Field crop: maize
Growth stage: 2
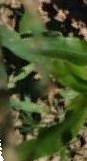
Species: maize